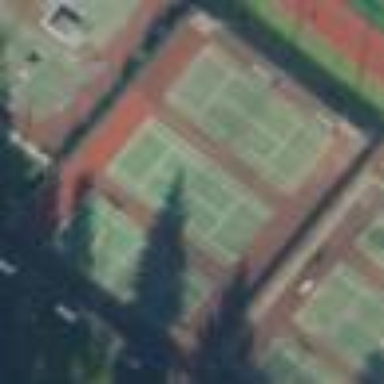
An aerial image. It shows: Tennis court on the leisure land pitch.